Question:
as you can see, vote button and some text got out of div. how to fix it? and how to set a value of width, when column become "adapted"?
code is:
'''
div class="container-fluid">
<div class="row-fluid">
<div class="span2">
</div>
<div class="span10">
</div>
</div>
</div>
'''
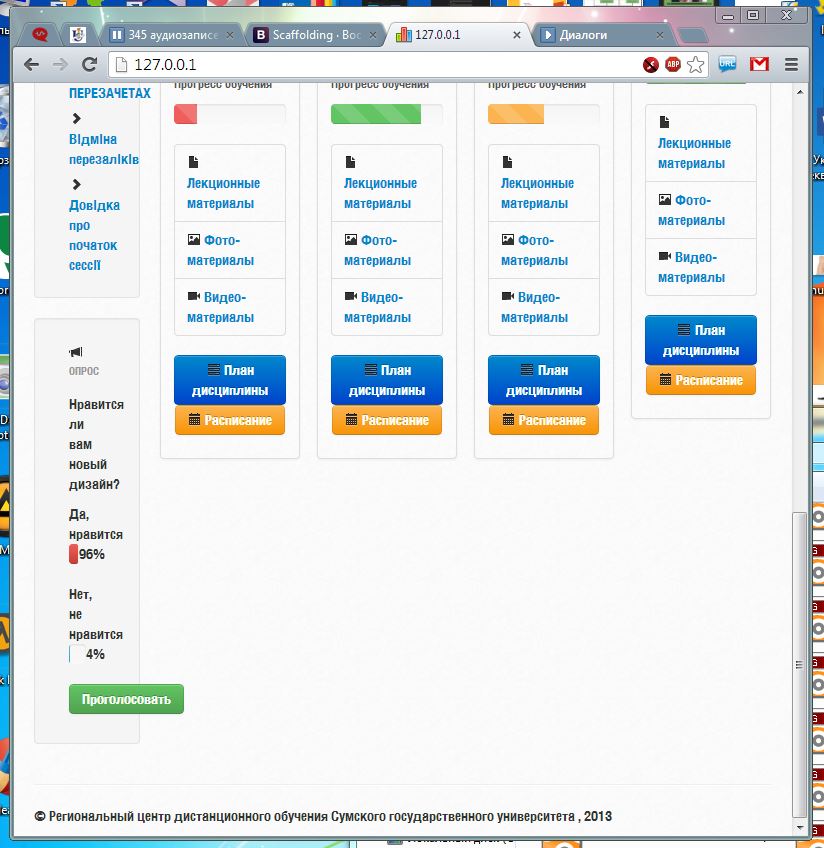
Answer: Seems like extra padding is given to the inner element of span2 which is causing such problem, remove that padding and everything is gonna work fine hopefully!
Another possible solution would be fixing left bar as you want it for always
try
'''
position: fixed;
'''
I am sure one of the solution will work for you!